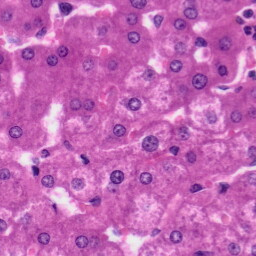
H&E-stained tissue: Liver